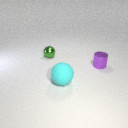
small purple metal cylinder to the right of small green metal sphere